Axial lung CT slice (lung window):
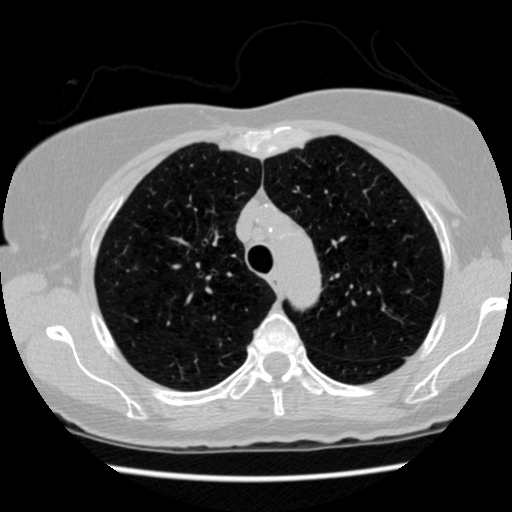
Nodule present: no